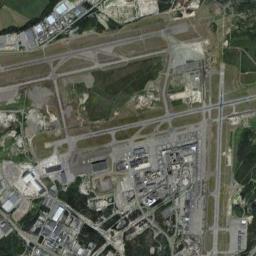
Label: airport